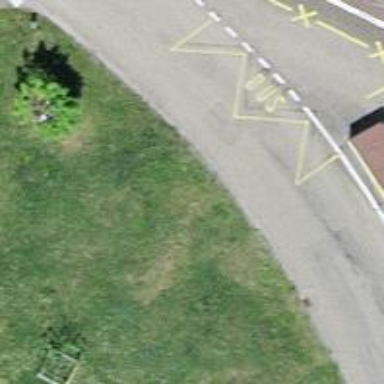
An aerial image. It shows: Public transport stop position.